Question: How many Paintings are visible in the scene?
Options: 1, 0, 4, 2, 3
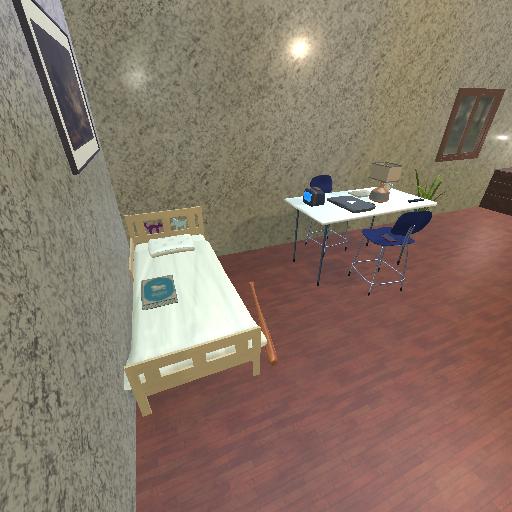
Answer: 1